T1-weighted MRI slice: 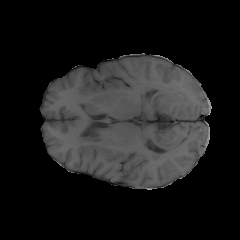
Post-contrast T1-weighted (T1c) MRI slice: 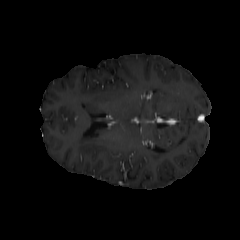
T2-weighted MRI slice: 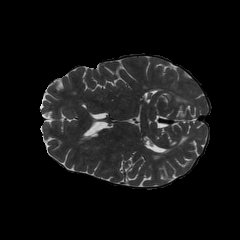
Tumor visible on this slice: no